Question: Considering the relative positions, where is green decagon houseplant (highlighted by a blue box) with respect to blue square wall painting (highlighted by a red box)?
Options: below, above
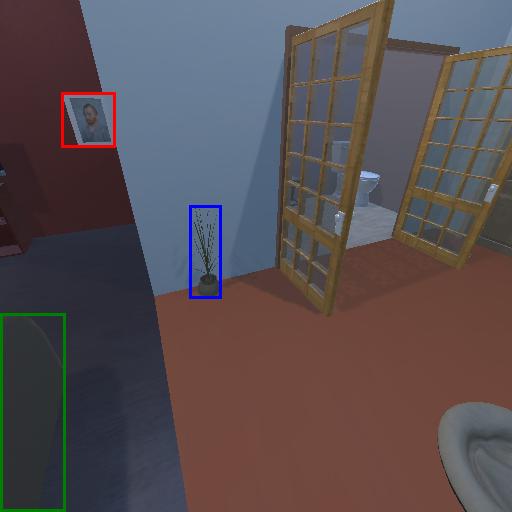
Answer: below